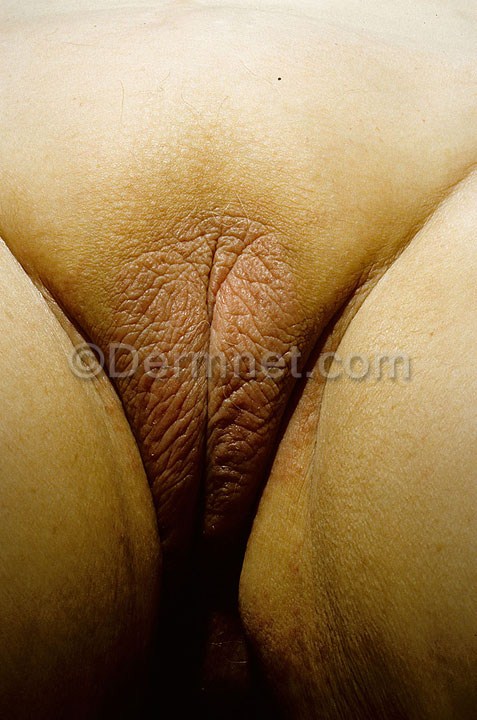
Disease: Eczema Photos